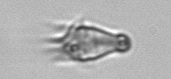
Label: Paratontonia_gracillima